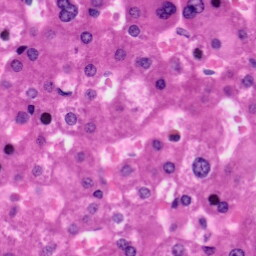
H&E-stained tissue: Liver